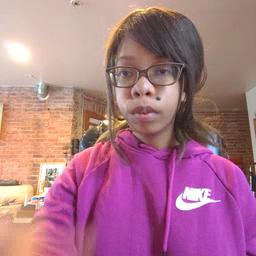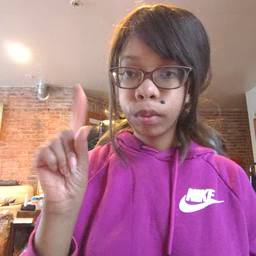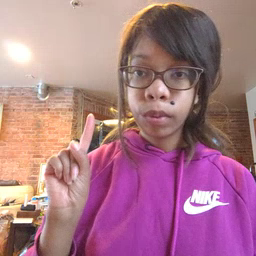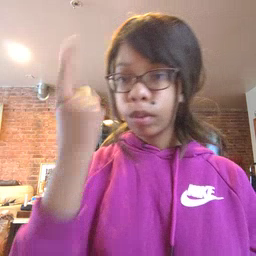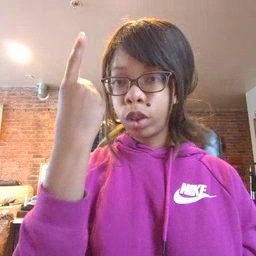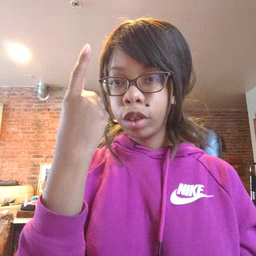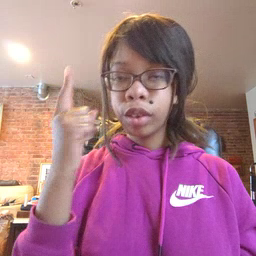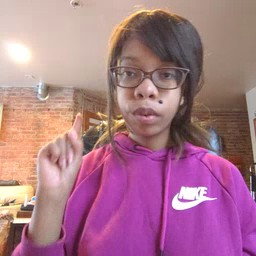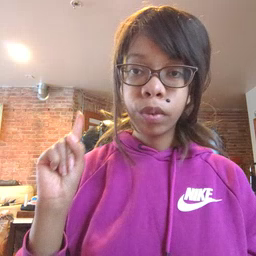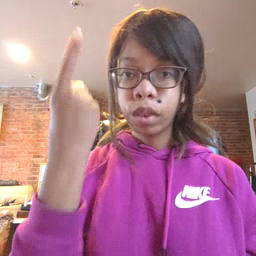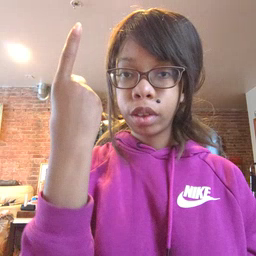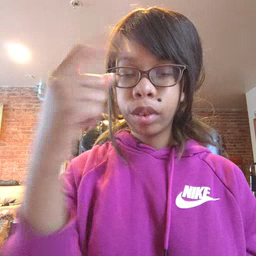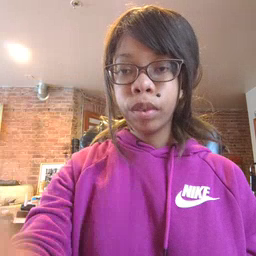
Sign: first